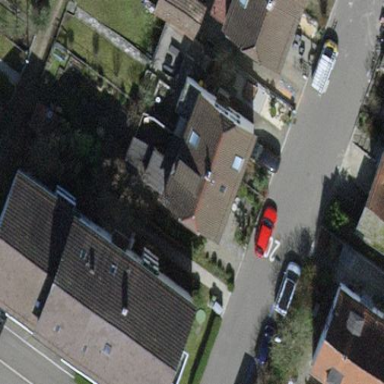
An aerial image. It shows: Building with tiled roof.